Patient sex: F
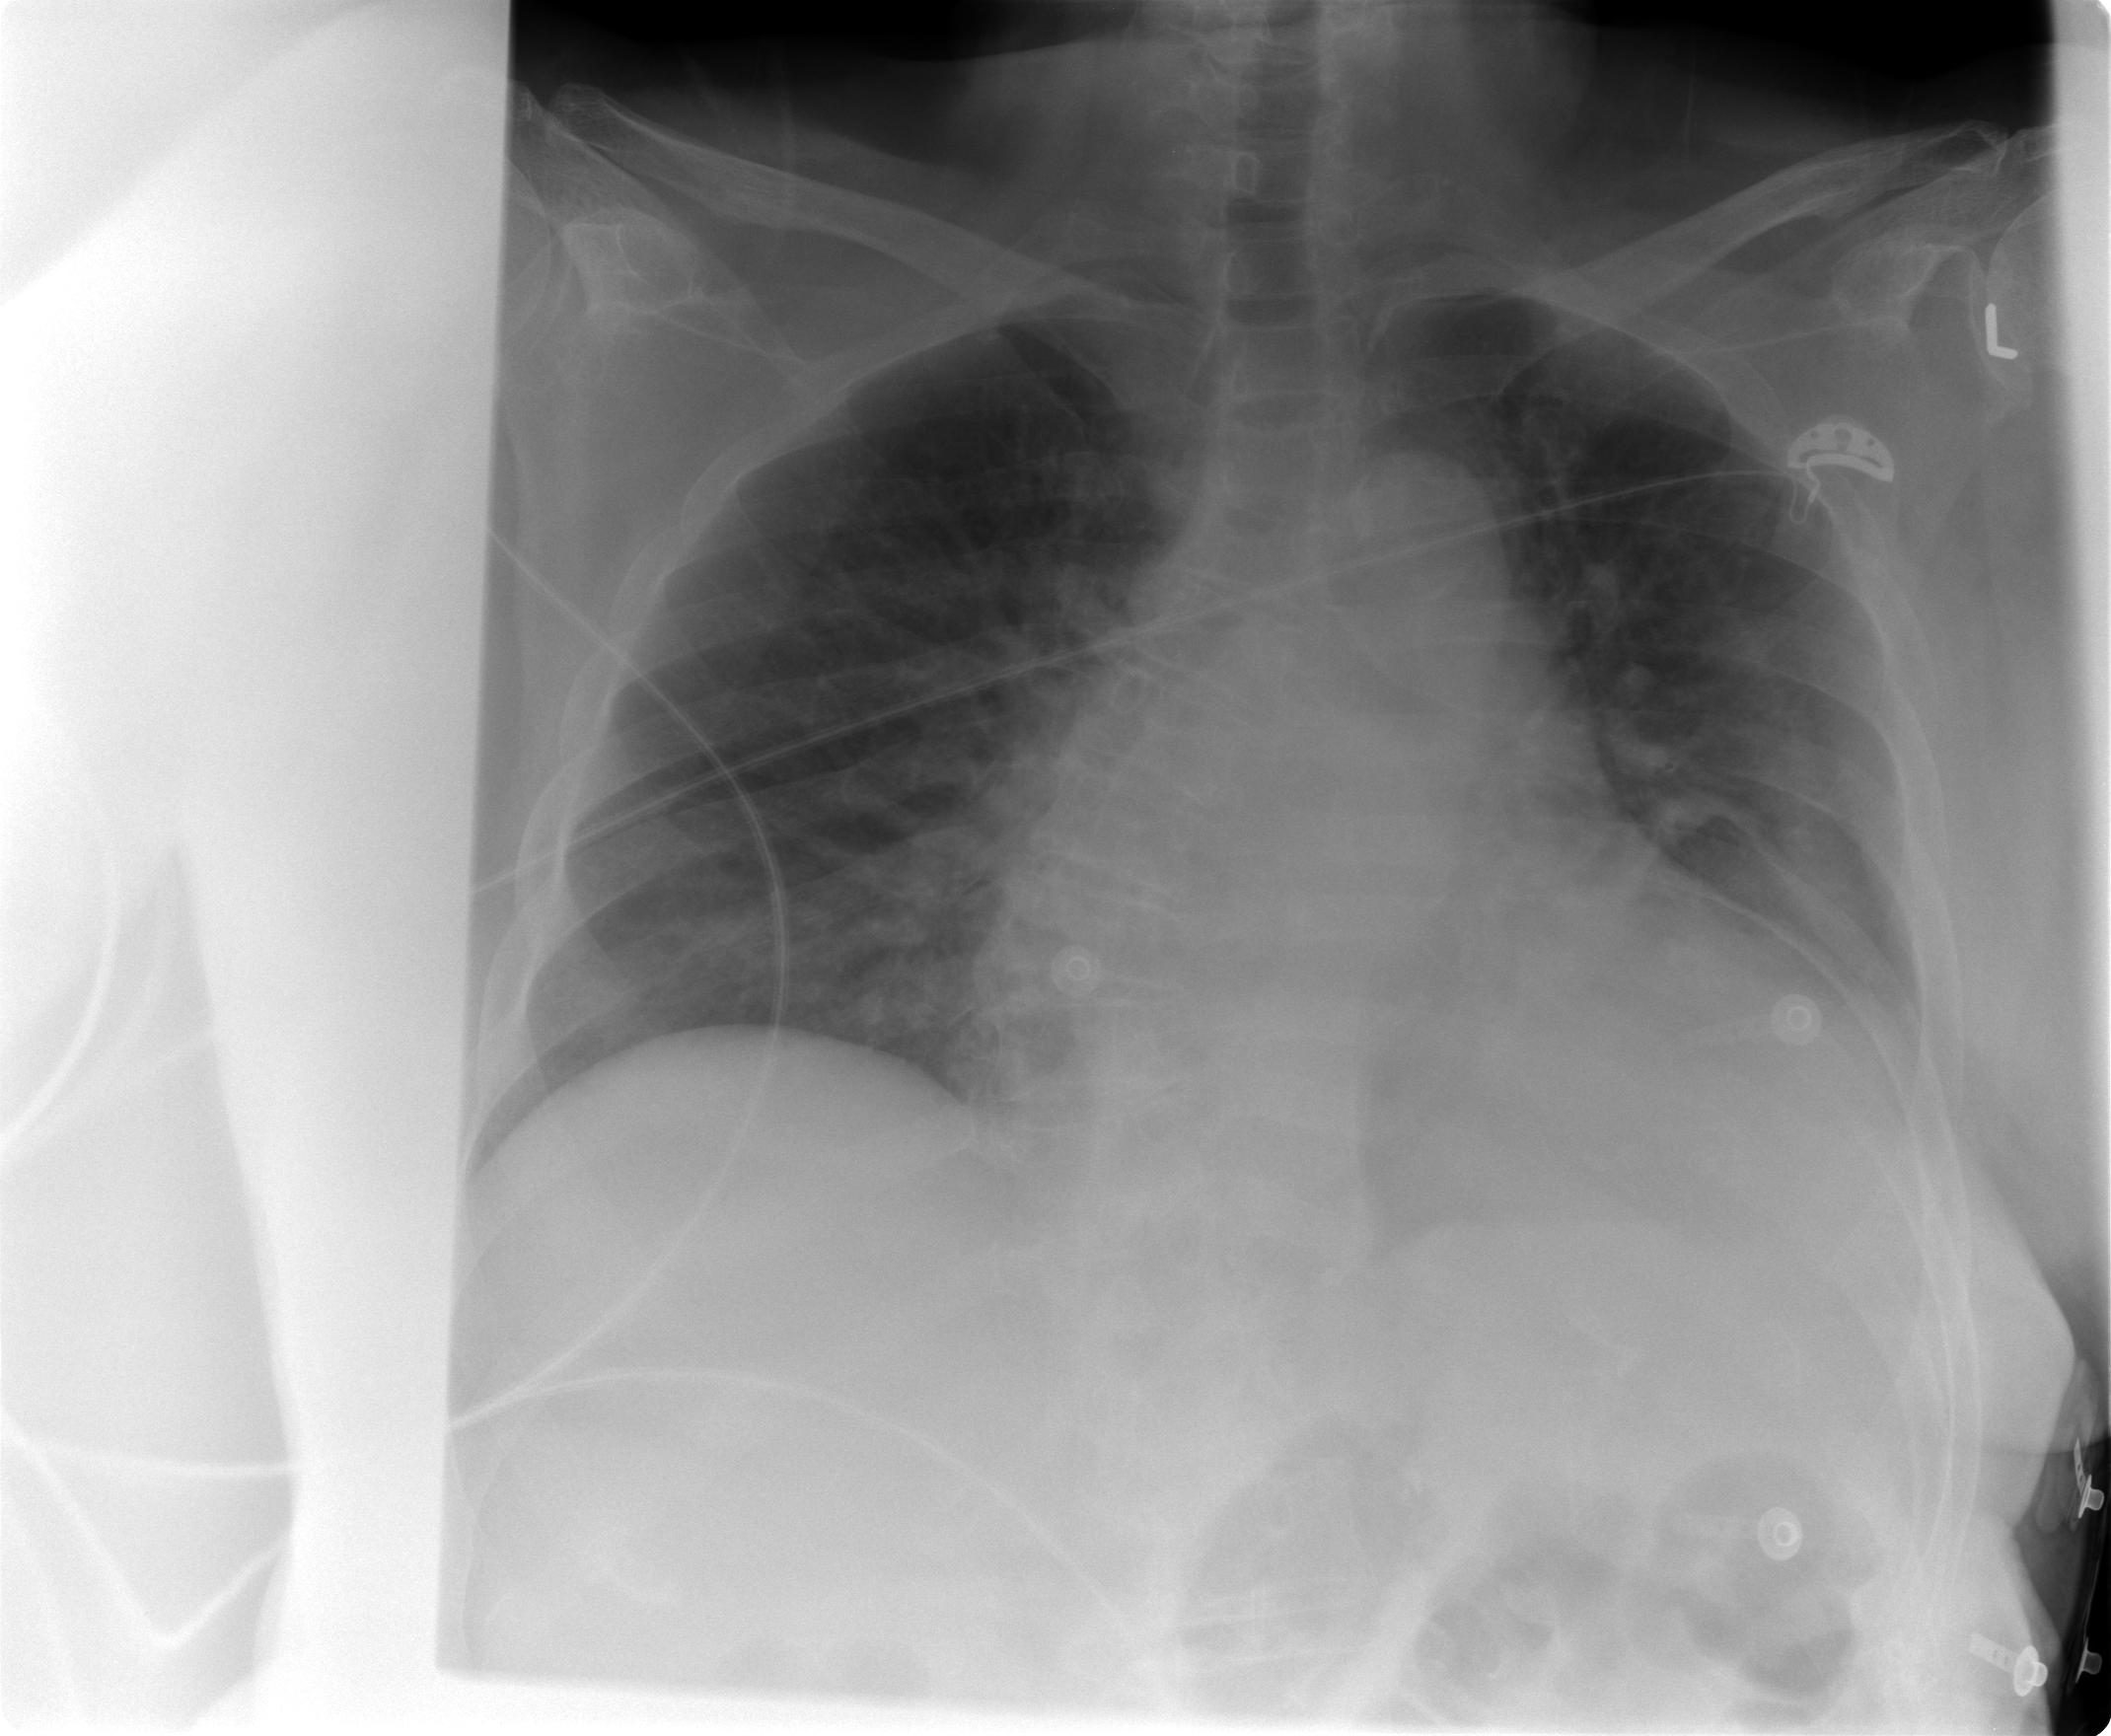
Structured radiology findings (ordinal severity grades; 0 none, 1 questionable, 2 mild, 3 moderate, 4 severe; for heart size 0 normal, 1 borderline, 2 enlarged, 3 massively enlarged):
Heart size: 2
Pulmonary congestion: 2
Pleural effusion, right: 0
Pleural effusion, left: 0
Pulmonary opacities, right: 2
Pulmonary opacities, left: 1
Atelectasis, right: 1
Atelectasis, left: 1